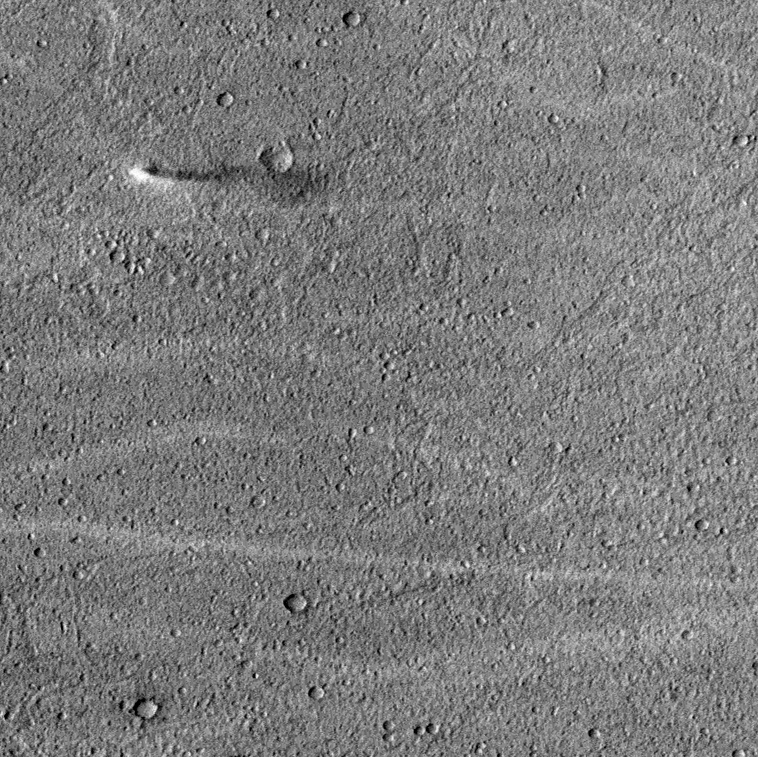
Label: dustdevil